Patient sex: F
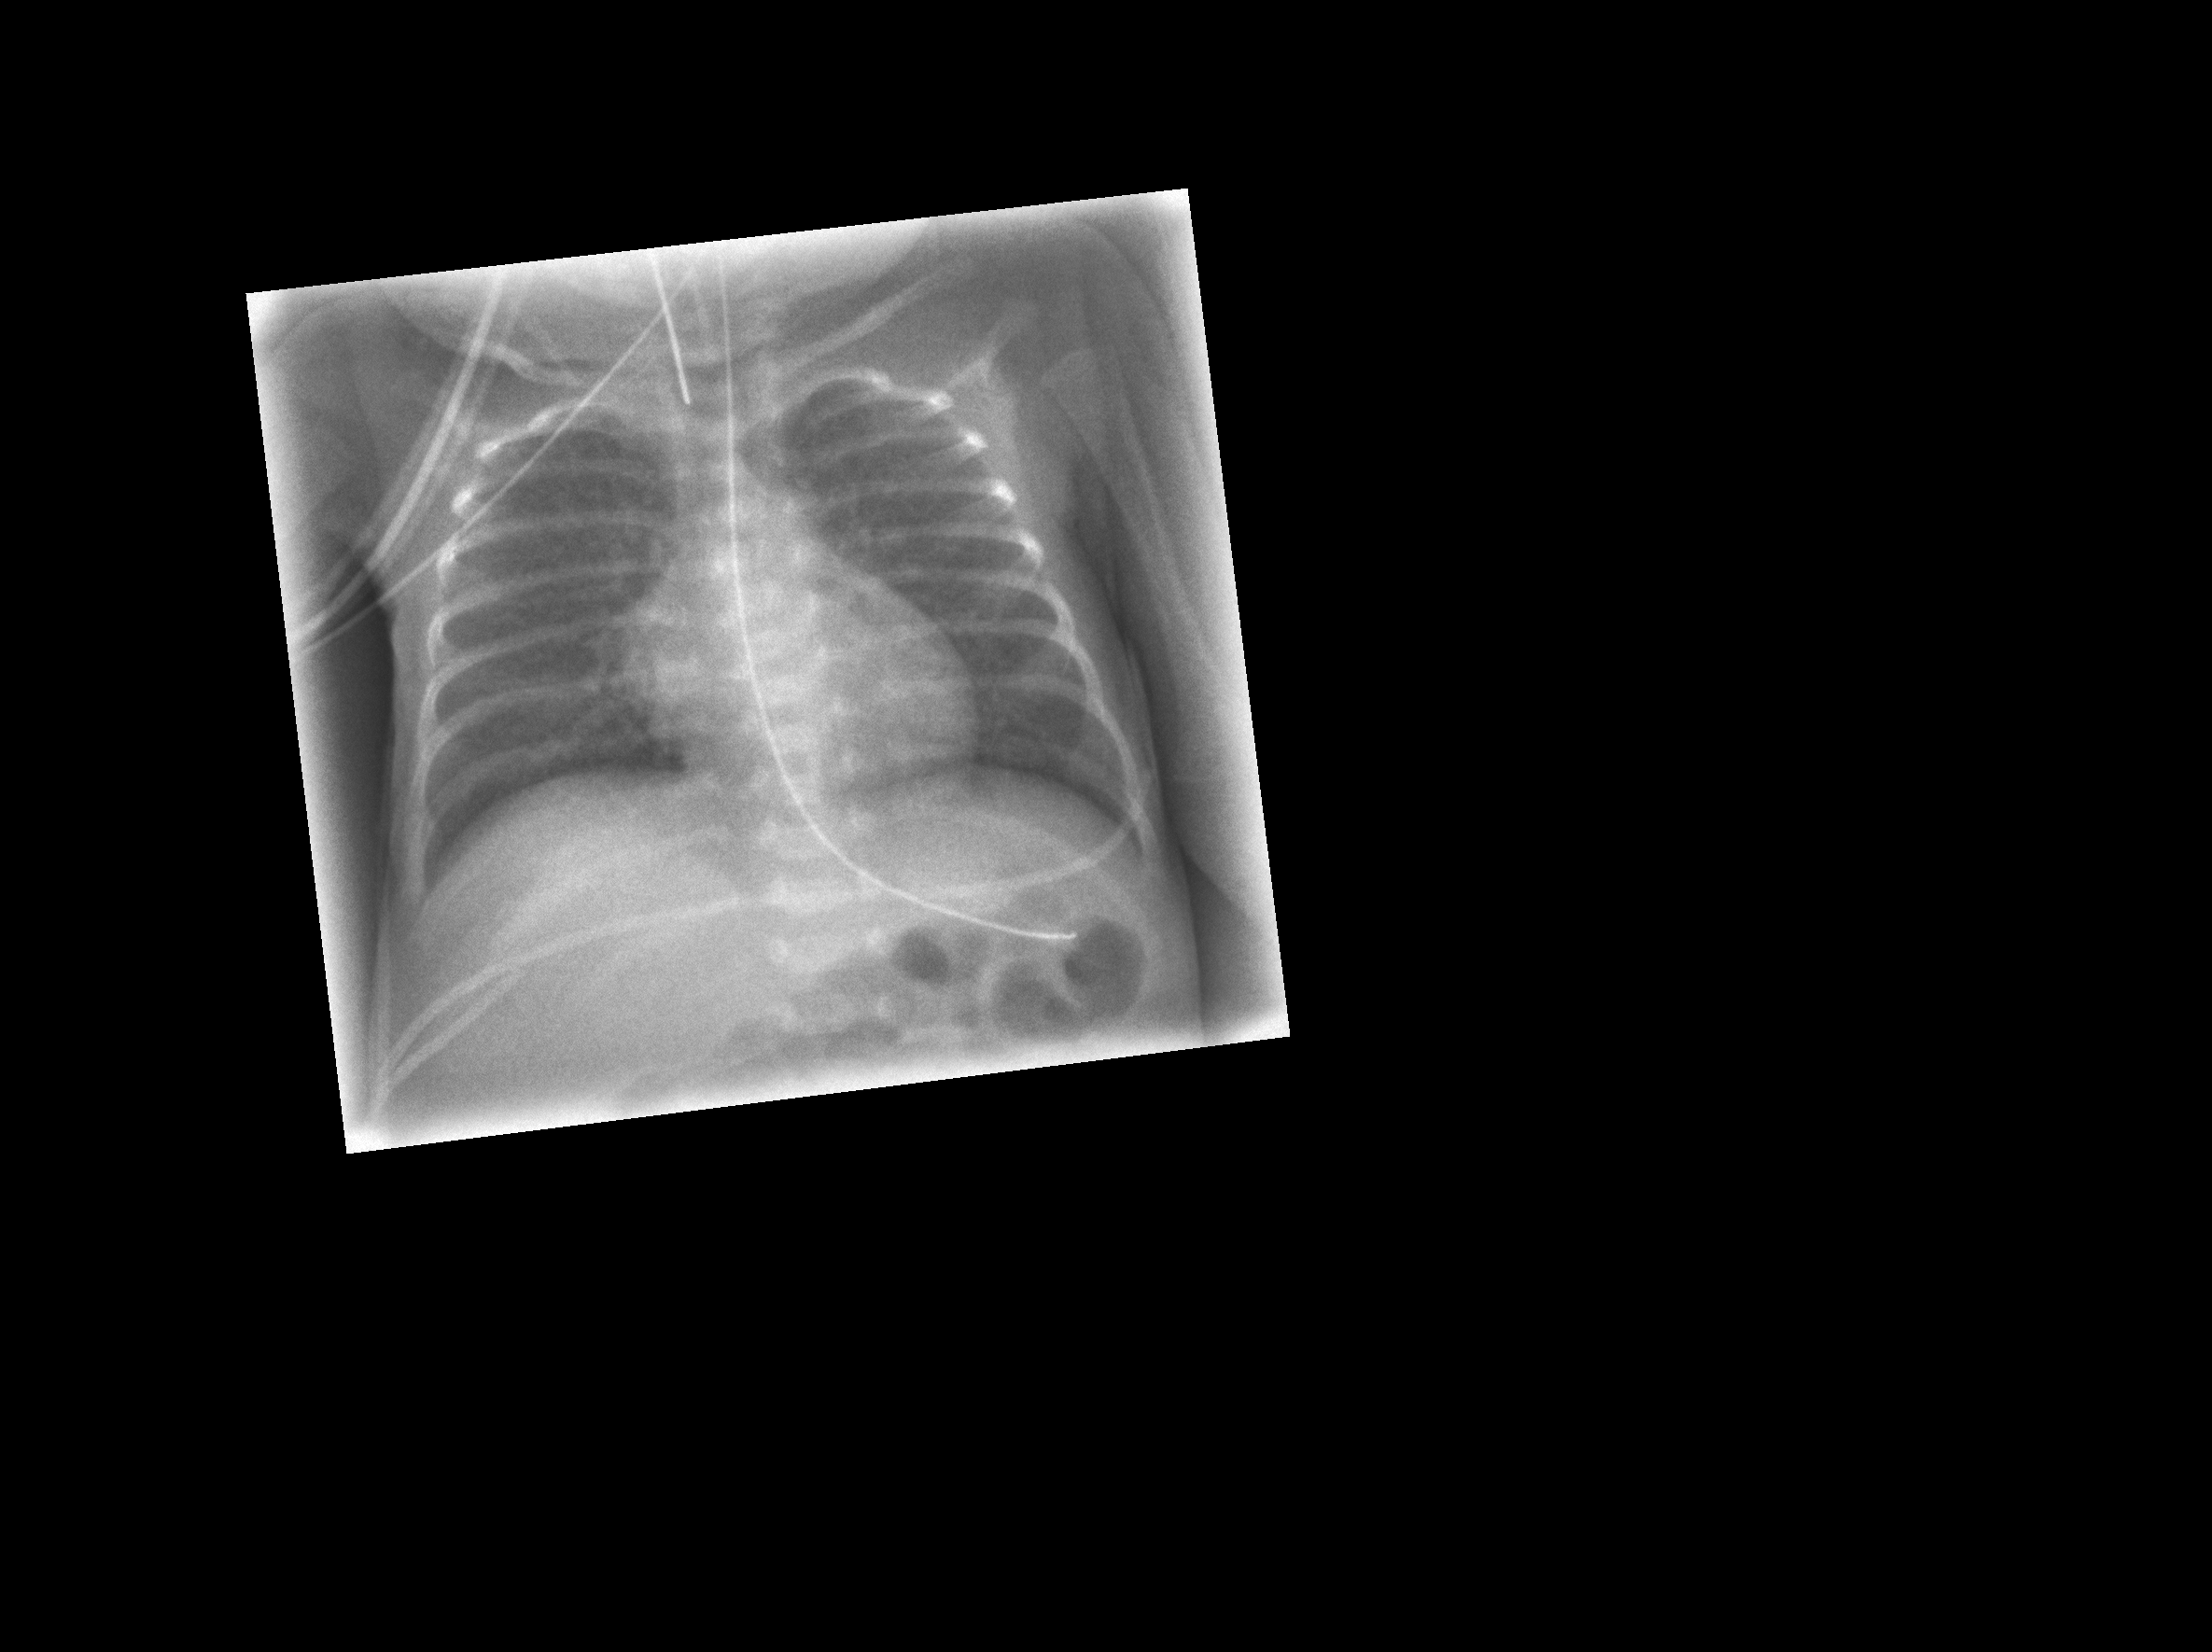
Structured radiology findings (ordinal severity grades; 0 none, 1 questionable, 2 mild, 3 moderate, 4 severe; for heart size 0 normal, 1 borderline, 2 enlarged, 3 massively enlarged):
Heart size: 0
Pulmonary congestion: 2
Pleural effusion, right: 0
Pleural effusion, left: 0
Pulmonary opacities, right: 2
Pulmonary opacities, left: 2
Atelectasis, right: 0
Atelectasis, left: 0